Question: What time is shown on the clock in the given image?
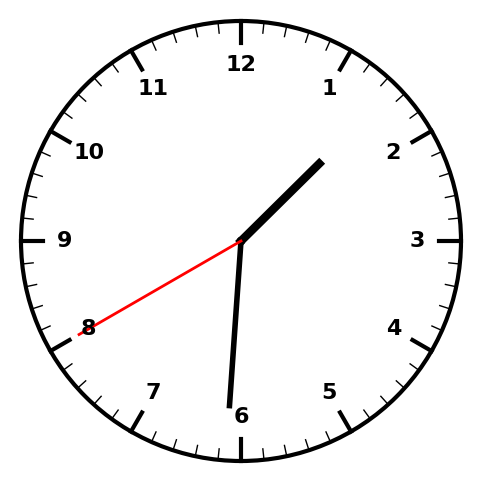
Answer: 01:30:40